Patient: sex M, age 50
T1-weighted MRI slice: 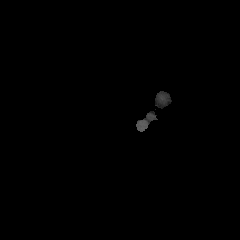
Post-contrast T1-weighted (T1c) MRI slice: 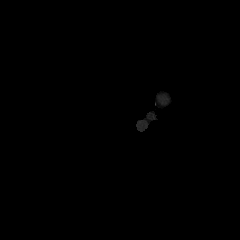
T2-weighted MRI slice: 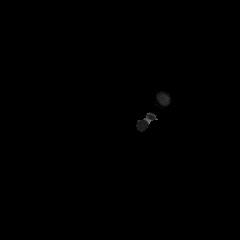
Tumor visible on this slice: no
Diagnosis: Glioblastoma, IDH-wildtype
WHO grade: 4